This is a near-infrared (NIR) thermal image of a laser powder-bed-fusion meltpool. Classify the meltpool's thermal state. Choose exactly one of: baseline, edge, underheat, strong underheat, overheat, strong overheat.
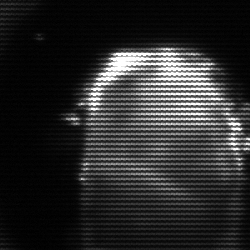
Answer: baseline